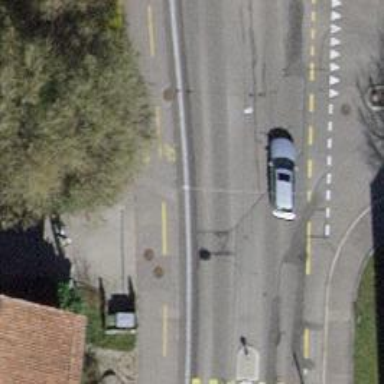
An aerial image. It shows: Asphalt path that serves as sidewalk.